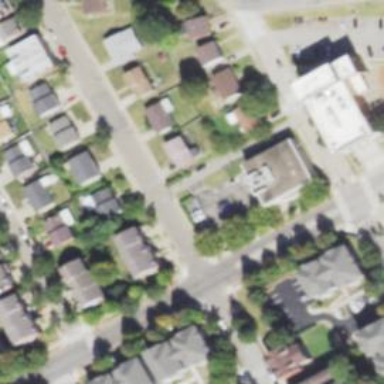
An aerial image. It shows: Neighborhood.